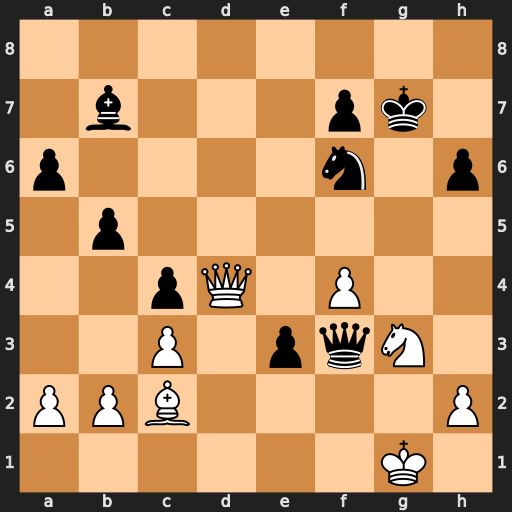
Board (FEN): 8/1b3pk1/p4n1p/1p6/2pQ1P2/2P1pqN1/PPB4P/6K1
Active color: w
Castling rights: -
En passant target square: -
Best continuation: Nf5+ Kg8 Qd8+